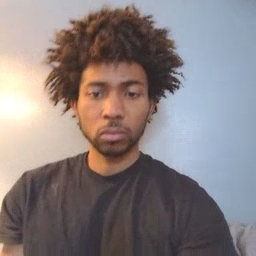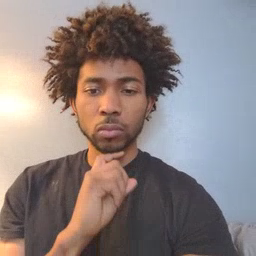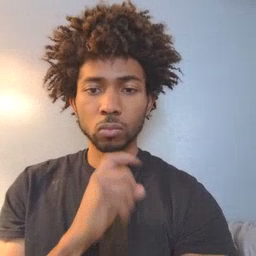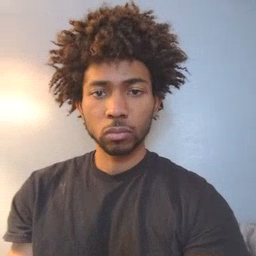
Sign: garbage